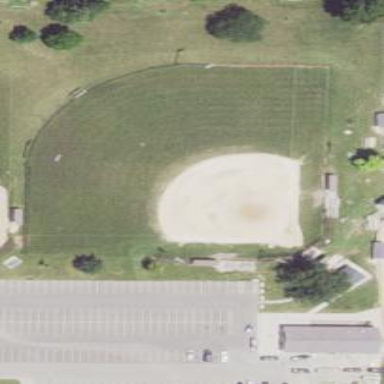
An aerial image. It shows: Baseball pitch for leisure and sports activities.